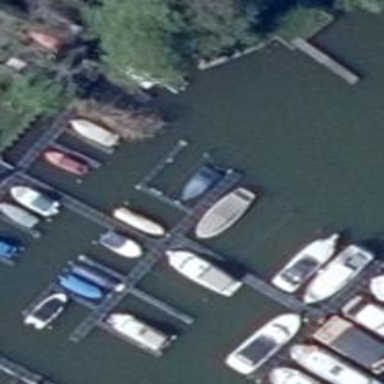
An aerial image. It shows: Man-made pier.